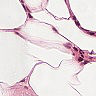
Metastatic tissue present: no